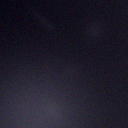
Screen state: off